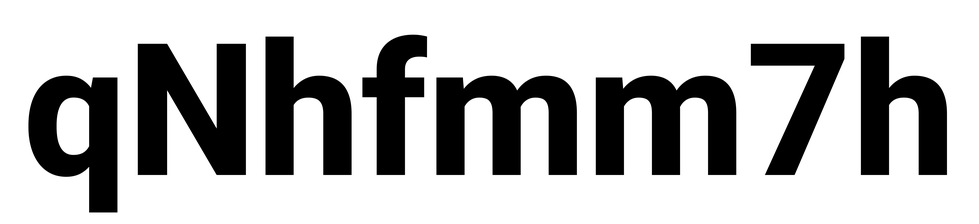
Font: Roboto_ExtraBold